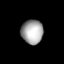
Tissue: lung
Cell type: Endothelial cells
Senescence score: 0.5977
Nuclear area (px): 517
Mean DAPI intensity: 165.785